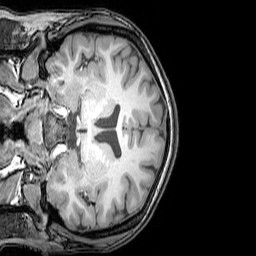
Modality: T1w
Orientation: coronal
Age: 21
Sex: female
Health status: healthy
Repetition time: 0.081 s
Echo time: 0.037 s